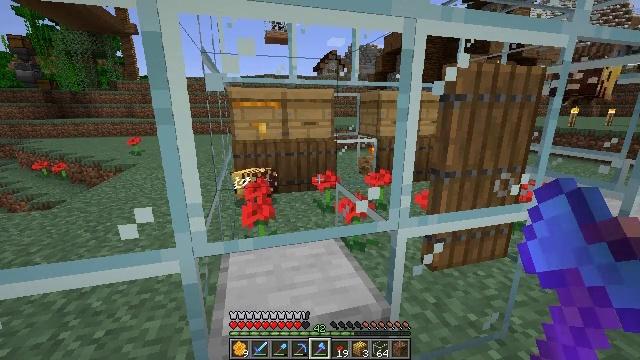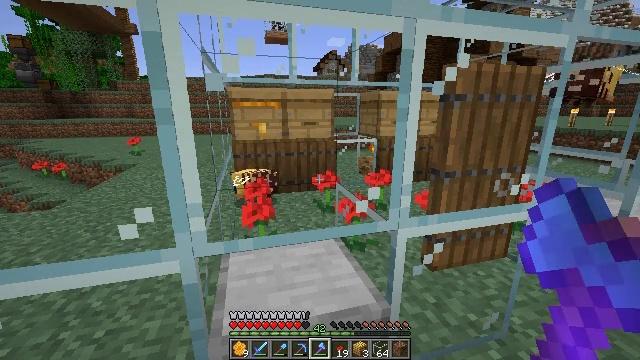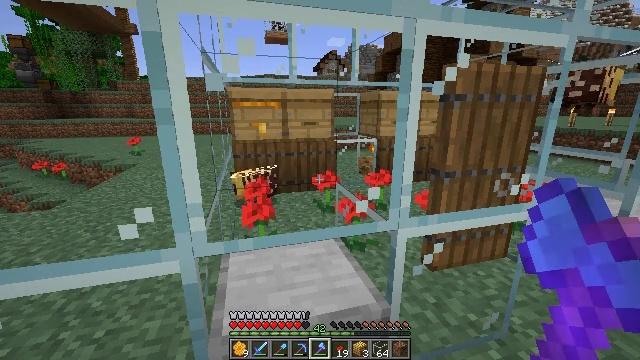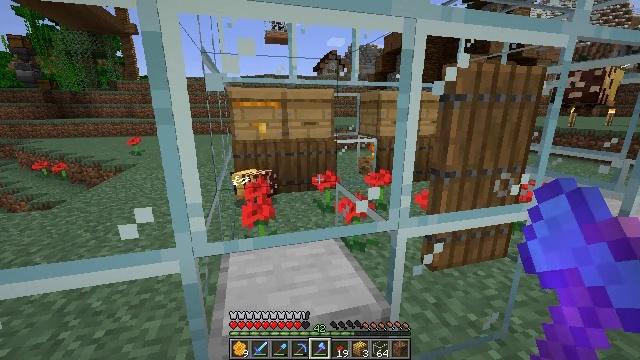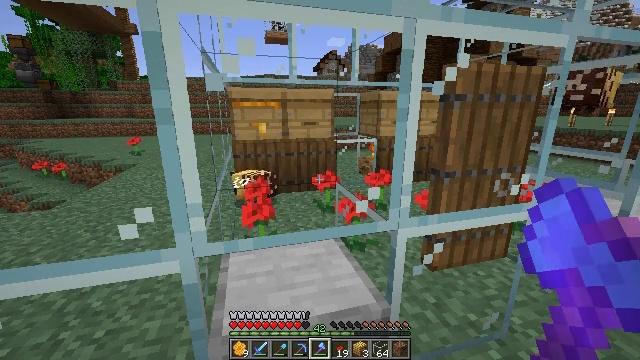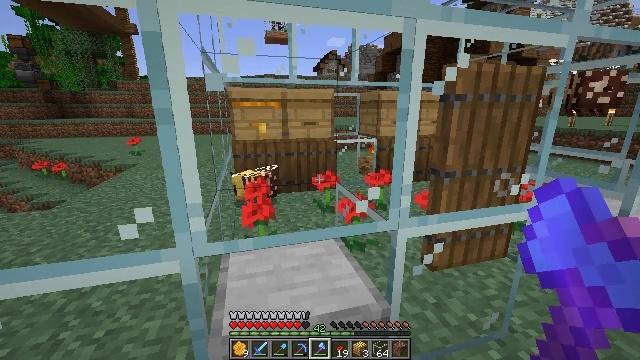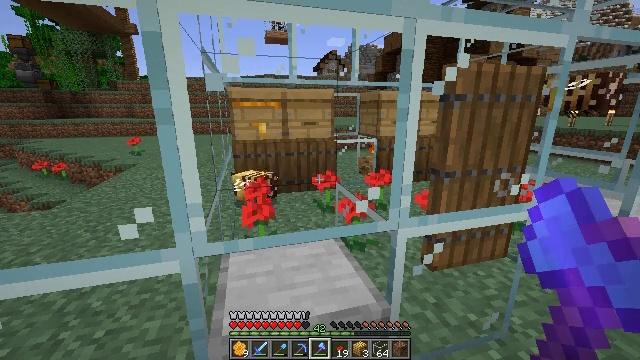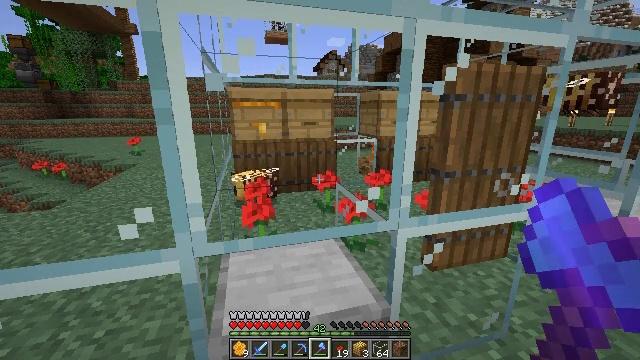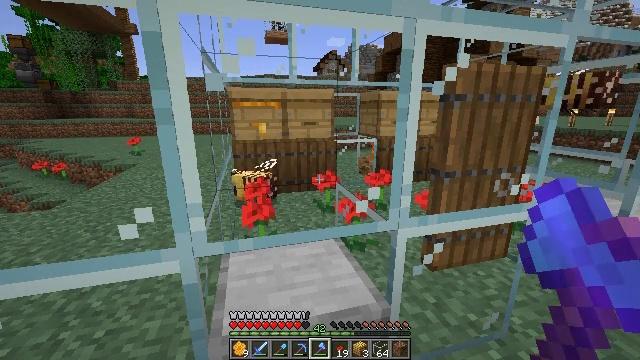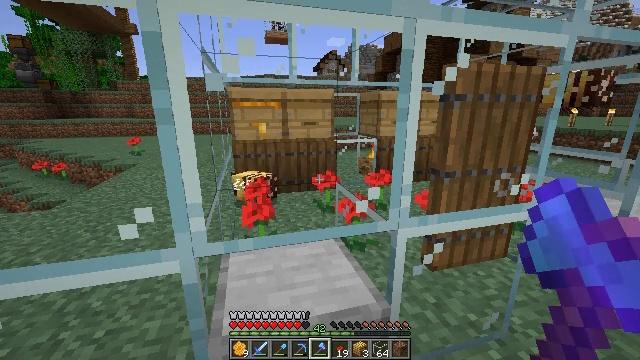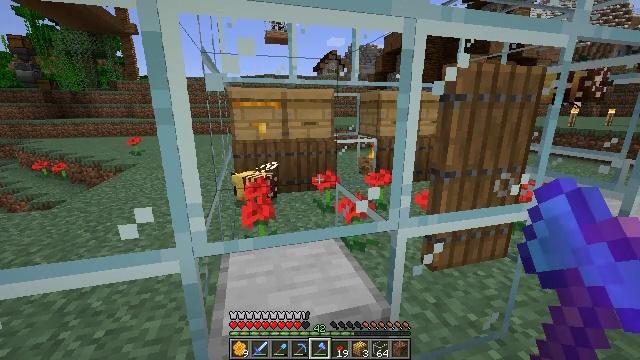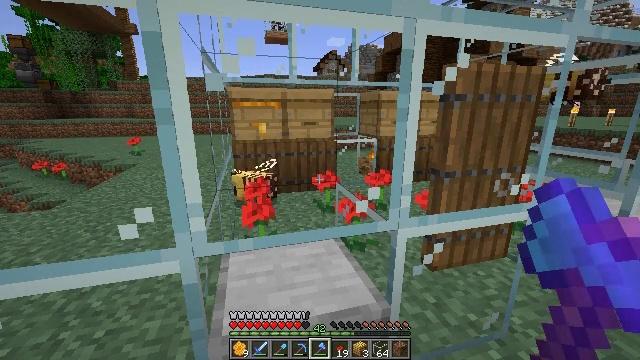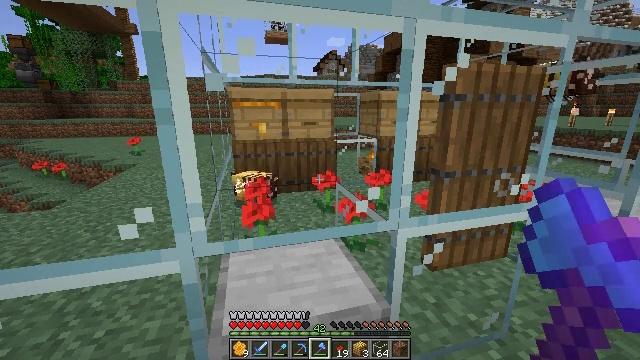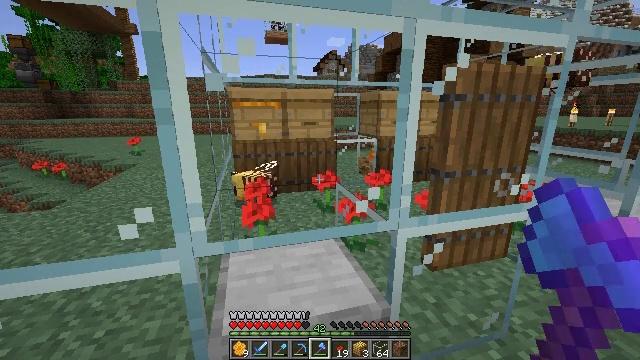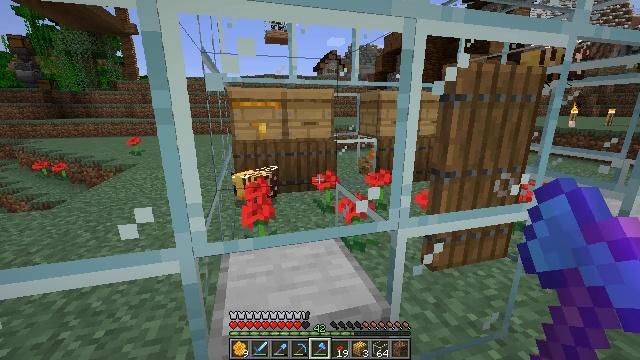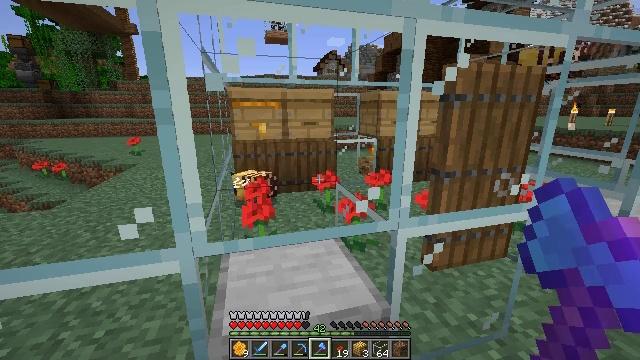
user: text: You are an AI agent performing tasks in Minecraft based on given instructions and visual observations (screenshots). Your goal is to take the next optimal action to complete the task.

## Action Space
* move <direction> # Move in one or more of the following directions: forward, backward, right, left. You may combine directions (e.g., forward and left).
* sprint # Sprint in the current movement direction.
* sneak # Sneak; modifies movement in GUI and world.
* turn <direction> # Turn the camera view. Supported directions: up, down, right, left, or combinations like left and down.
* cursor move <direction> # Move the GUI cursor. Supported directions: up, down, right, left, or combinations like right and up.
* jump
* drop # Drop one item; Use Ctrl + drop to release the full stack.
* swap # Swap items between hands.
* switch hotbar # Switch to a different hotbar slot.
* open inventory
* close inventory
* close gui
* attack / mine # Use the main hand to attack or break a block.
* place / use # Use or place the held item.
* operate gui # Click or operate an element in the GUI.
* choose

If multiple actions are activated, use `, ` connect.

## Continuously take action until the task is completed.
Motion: motion action
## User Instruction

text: Harvest the poppy flower.
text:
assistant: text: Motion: attack / mine
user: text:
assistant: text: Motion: attack / mine
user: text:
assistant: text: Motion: attack / mine
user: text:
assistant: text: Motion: attack / mine
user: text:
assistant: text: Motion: attack / mine
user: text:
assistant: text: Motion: attack / mine
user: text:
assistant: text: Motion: attack / mine
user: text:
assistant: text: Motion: attack / mine
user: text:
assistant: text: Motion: attack / mine
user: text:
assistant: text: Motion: attack / mine
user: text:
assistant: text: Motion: attack / mine
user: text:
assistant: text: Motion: attack / mine
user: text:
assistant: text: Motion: attack / mine
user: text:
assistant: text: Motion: attack / mine
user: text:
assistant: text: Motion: attack / mine
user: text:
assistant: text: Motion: attack / mine
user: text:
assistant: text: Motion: attack / mine
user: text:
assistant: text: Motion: attack / mine
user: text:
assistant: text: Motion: attack / mine
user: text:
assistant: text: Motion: attack / mine
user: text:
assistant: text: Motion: attack / mine
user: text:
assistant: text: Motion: attack / mine
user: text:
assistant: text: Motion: attack / mine
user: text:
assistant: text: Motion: attack / mine
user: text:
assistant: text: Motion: attack / mine
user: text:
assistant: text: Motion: attack / mine
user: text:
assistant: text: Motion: attack / mine
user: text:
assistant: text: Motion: attack / mine
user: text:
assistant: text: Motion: attack / mine
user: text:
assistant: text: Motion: attack / mine